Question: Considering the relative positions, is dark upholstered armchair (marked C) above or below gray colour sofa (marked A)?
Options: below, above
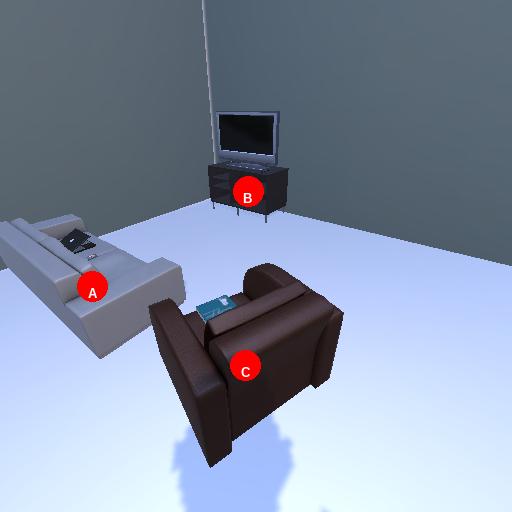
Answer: below